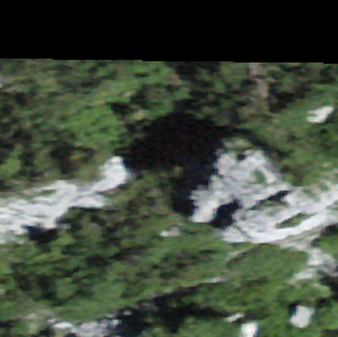
Label: bouldering_area